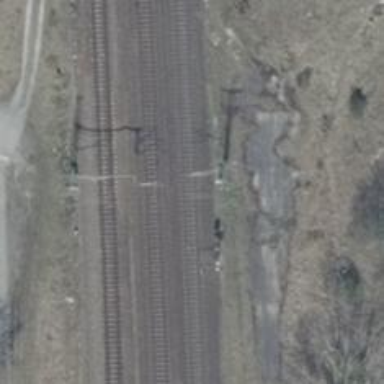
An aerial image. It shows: Railway milestone with catenary mast.